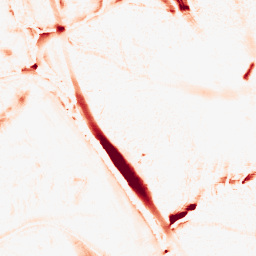
Category: morphological
Decomposition family: morphological_ellipse
Decomposition parameters: operation: opening
width: 20
height: 30
Upsampling method: sinc_hamming
Upsampling parameters: scale: 2
kernel_size: 4
Upsampling scale: 2